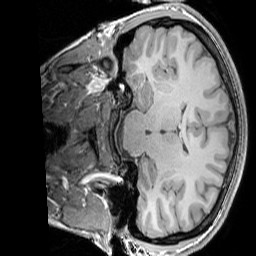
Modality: T1w
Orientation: coronal
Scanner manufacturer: siemens
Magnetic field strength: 3 T
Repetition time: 1.83 s
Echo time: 0.00303 s